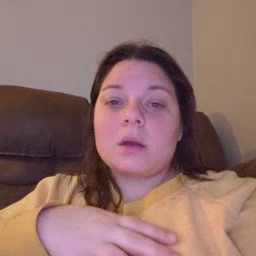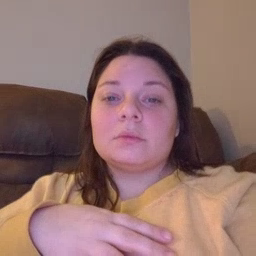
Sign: grandma